Aerial crown-view tile of a tropical tree (Barro Colorado Island, Panama), acquired 20240813:
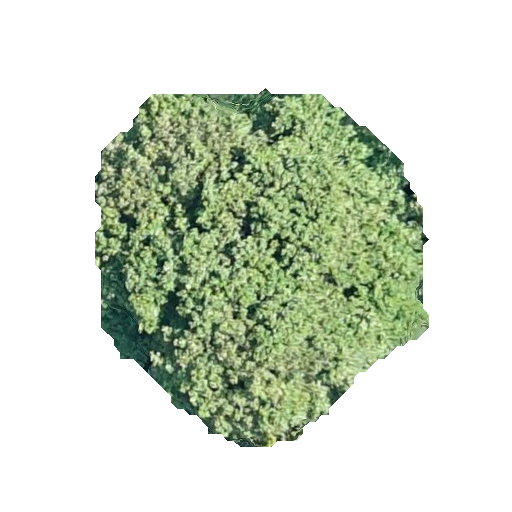
Species: Prioria copaifera
GBIF accepted scientific name: Prioria copaifera
Crown area: 136.966 m²